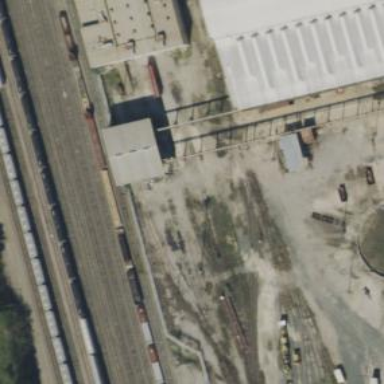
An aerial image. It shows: Railway yard in service.